Question: I have a long text which is truncated to three dots, i want the long text to show a small pop-up that contains the full text when the user clicks on the three dots.
this is the label of the text
'''
self.lblTitle.text = self.project.title;
'''

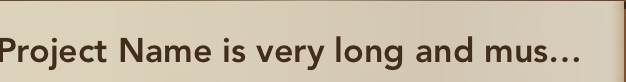
Answer: You can do this on using 'tapgesture' on the label and on taping the label a 'alertview' will show and on that 'alertview' you can show the full text what you want to show.
this is how we use tapgesture just example :-
'''
UITapGestureRecognizer *tapGestureRecognizer = [[UITapGestureRecognizer alloc] initWithTarget:self action:@selector(labelTapped)];
tapGestureRecognizer.numberOfTapsRequired = 1;
[myLabel addGestureRecognizer:tapGestureRecognizer];
myLabel.userInteractionEnabled = YES;
'''